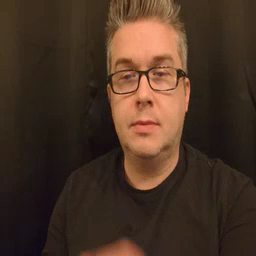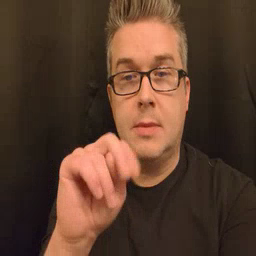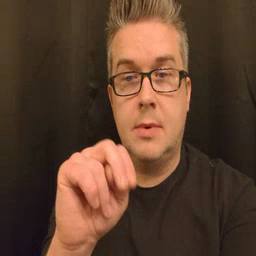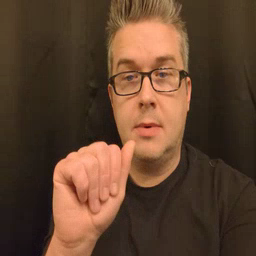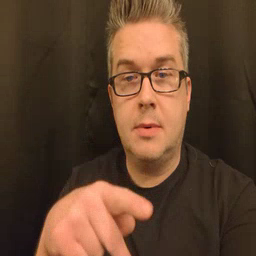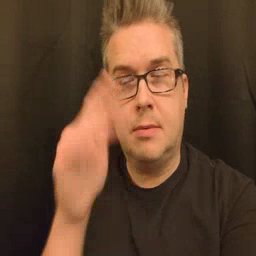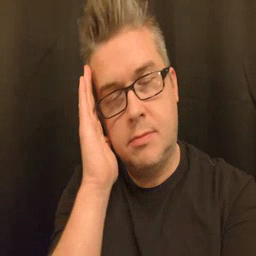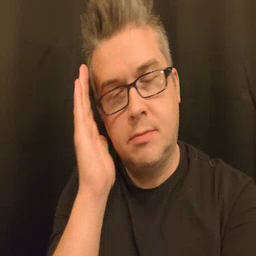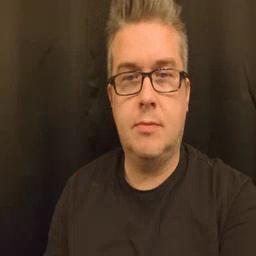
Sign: nap